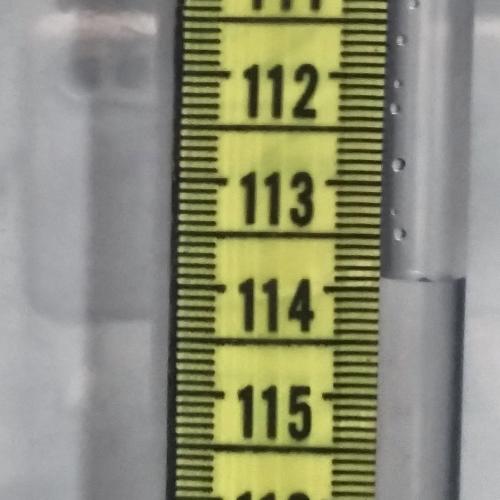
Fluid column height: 113.9 cm